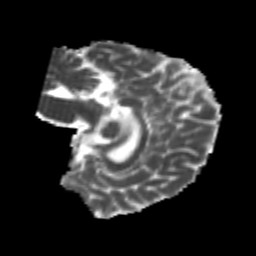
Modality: MD
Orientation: sagittal
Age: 21
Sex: male
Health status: healthy
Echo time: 0.074 s